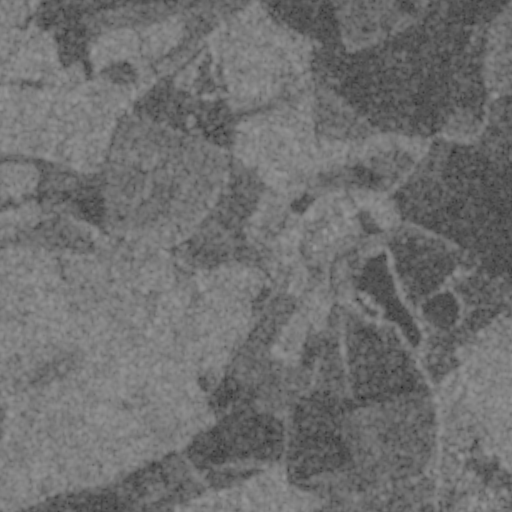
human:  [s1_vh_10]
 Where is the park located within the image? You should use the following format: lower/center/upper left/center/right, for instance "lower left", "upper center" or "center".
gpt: The park is located in the lower right of the image.
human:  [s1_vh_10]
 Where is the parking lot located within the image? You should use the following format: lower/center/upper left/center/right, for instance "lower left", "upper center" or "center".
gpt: The parking lot is located in the lower right of the image.
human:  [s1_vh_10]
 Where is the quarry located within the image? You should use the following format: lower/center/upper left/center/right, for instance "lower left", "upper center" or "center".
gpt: The quarry is located in the lower right of the image.
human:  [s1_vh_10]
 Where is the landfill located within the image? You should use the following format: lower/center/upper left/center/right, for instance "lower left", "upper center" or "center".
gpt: There is no landfill in the image.

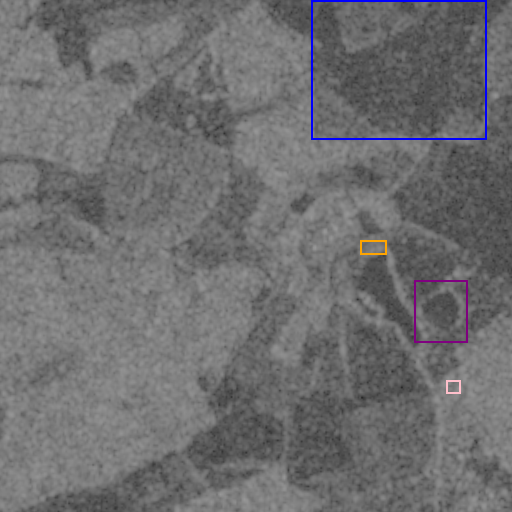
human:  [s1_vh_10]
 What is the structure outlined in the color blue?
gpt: The structure outlined in blue is a crop field.
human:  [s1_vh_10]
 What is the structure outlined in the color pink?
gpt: The structure outlined in pink is a park.
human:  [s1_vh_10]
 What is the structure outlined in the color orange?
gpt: The structure outlined in orange is a parking lot.
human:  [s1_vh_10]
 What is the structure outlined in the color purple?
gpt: The structure outlined in purple is a quarry.
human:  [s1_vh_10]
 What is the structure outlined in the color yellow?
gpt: There is no yellow outline.